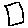
Label: square